Aerial crown-view tile of a tropical tree (Barro Colorado Island, Panama), acquired 20250124:
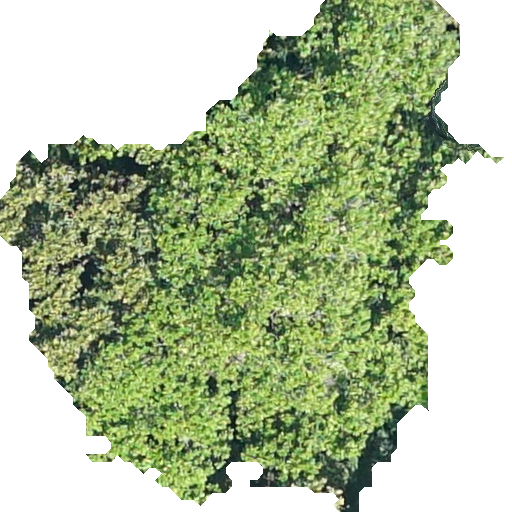
Species: Anacardium excelsum
GBIF accepted scientific name: Anacardium excelsum
Crown area: 235.861 m²